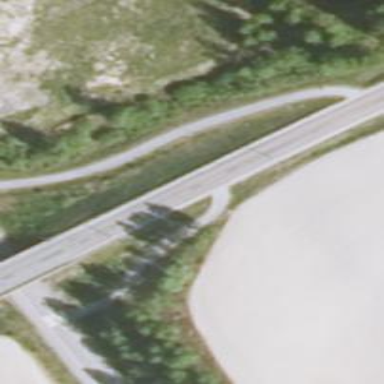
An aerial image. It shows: Asphalt trunk highway.